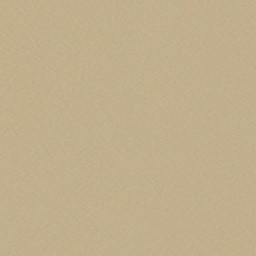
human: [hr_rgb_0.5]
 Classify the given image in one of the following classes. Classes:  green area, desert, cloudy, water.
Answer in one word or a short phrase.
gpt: desert